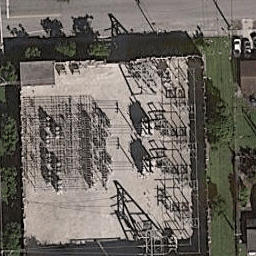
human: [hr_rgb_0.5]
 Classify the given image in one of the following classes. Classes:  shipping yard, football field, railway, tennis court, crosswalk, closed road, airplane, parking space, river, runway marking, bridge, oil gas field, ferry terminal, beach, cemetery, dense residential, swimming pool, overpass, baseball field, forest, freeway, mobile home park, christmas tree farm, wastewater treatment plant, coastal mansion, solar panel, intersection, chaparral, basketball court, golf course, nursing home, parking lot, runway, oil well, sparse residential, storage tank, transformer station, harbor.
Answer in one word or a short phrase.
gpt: transformer station